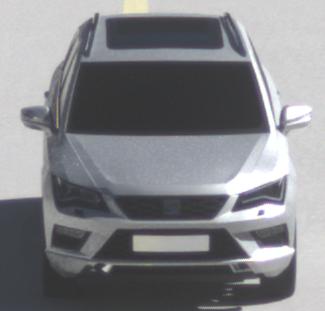
Make: SEAT
Model: Ateca 1.0 TSI Ecomotive
Detailed model: Ateca (5FP)
Model produced from: 2016/08
Model produced until: 2018/08
Doors: 5
Color: white
Road condition: dry road
Daytime: morning or afternoon
Contrast: high contrast